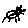
Label: cat